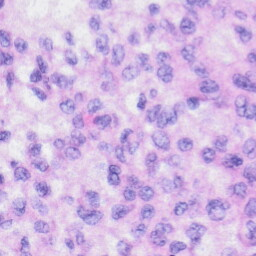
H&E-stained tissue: Liver